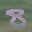
Label: 8